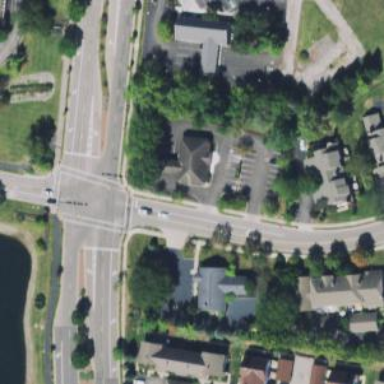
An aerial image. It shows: Crossing on footway.